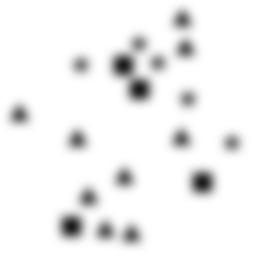
Squares: 4
Triangles: 9
Stars: 5
Total shapes: 18